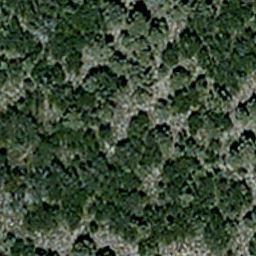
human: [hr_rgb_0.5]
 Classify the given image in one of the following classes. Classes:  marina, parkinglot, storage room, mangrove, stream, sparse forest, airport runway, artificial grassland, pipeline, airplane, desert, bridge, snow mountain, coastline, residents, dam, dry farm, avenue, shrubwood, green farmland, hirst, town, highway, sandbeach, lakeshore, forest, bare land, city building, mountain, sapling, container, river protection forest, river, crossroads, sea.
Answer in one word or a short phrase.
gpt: sparse forest